Question: I'm trying to use GmailSender in my Xamarin Android app. My main project is referencing the binding library, and the binding library has 2 jars - GmailSender 1.1.jar, and mail.jar.
the GmailSender 1.1.jar file is set as an EmbeddedJar in properties, and mail.jar is set as an EmbeddedReferenceJar in properties.
The following image depicts how my project is set up (higher res image: <URL>

This is where I got GmailSender 1.1.jar: <URL>
This is where I got mail.jar (renamed from mail-6.0.0.jar) <URL>
How can I get my Xamarin Android app to use GmailSender?
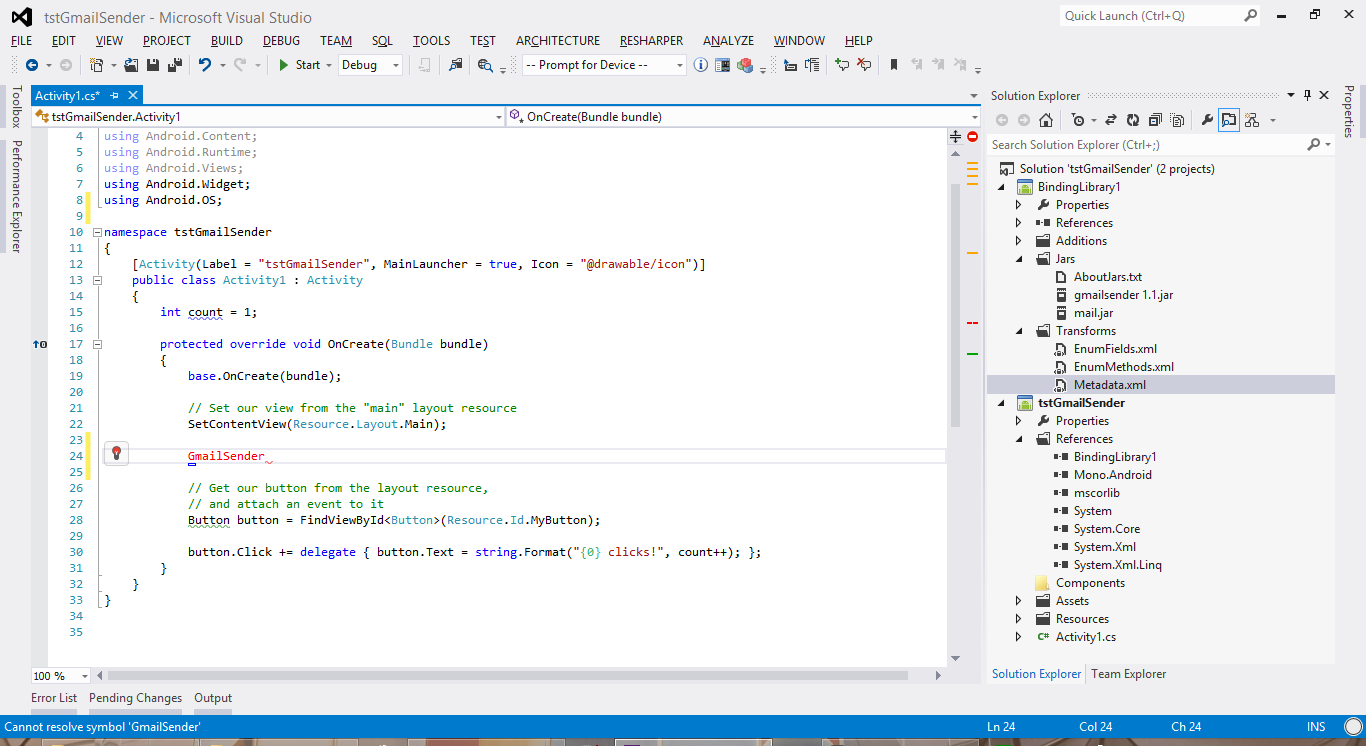
Answer: There is a note regarding that issue on <URL>:
> Note: Due to bug 6695, when referencing the Java Binding project
directly from a Xamarin.Android project, none of the namespaces,
classes, or other members of the Java Binding project will be visible
in the IDE when working on the Xamarin.Android project. This bug will
be fixed in a future version of Xamarin.Android.
You won't be able to see the bindings unless you (this is a workaround)